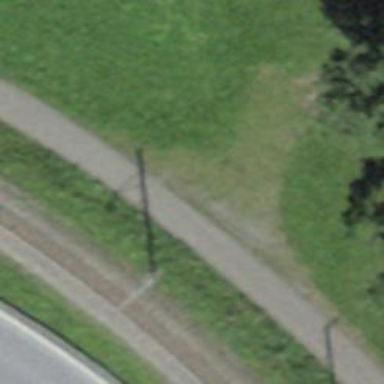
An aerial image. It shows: Cycleway with asphalt surface. The track type is grade 1 and there are no sidewalks.